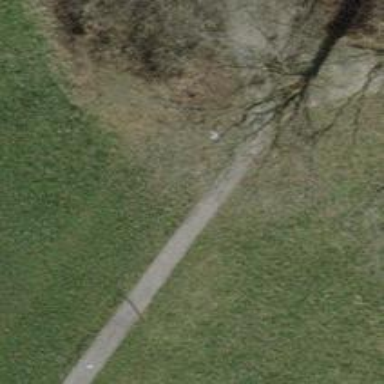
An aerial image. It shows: Asphalt footway.